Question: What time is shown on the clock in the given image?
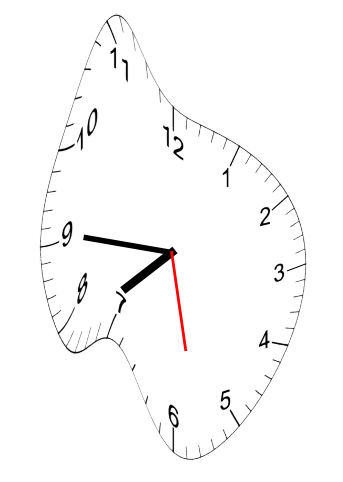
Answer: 07:45:28